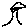
Label: tree